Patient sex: M
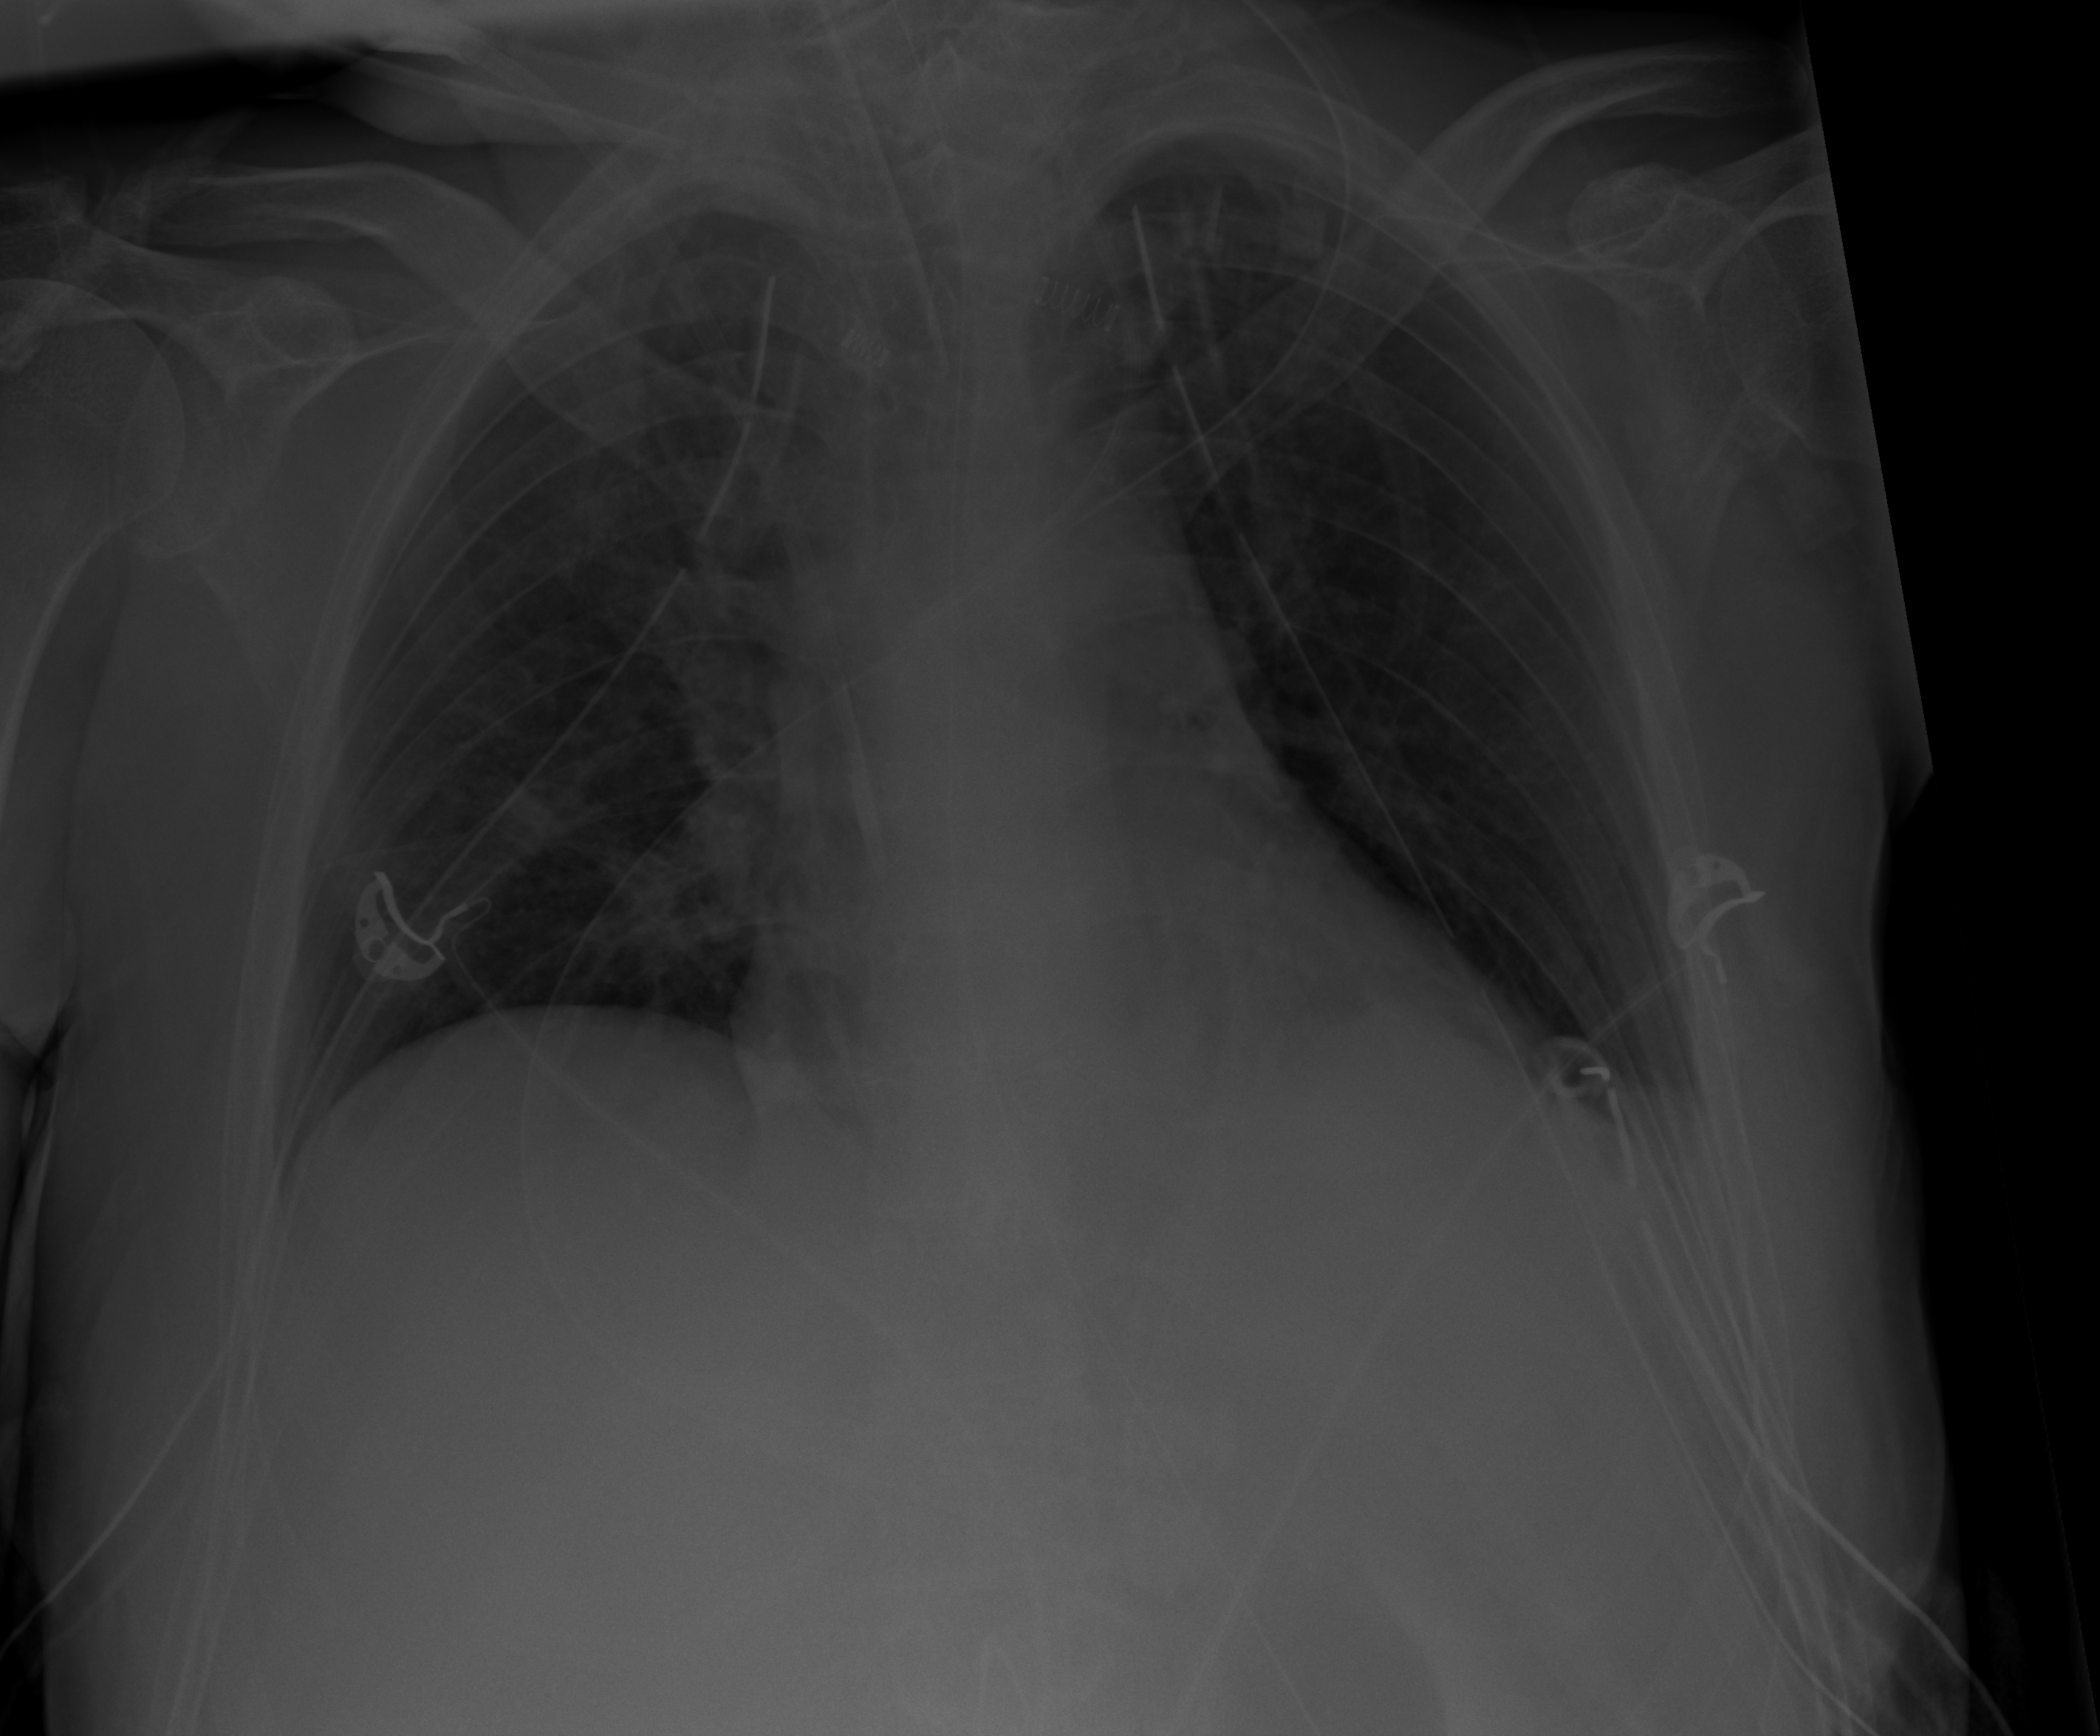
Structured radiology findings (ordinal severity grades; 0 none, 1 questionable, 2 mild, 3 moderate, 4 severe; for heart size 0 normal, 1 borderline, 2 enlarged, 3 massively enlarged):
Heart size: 2
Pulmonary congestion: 0
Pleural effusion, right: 0
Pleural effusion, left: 2
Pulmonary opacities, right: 0
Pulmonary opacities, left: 0
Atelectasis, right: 0
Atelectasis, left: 2